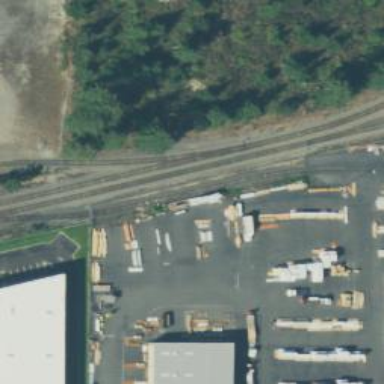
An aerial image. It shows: Rail spur service.